Field crop: maize
Growth stage: 1
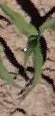
Species: maize